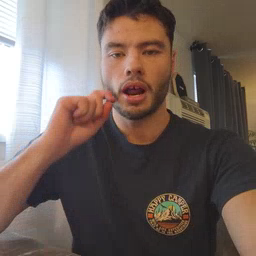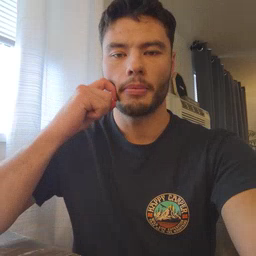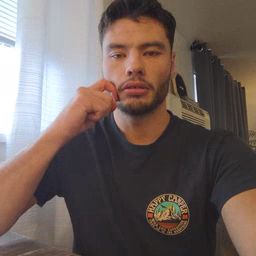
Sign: apple